Interaction volume radius: 5 \u00c5
Interaction volume height: 25 \u00c5
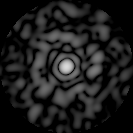
Disorder parameter: 0.8911